Question: I'll try to explain this the best way possible.
I have a set of logs stored in my database. I need to process through those logs which are not quite good stored (in a very inefficient way).
I'll show you the table first:

So, these sentences in the 'value' column need to be broken into usable pieces so I can list the appropriate information separately to my users.
The pieces of information I need to gather from that column:
- - - -
With this collected information, I need to display it in tables to the user. Bans should be listed in one separate table, warns on their own and so on and so forth.
'''
<h2>Bans</h2>
<table>
<tr>
<th>Issued by</th>
<th>Time</th>
<th>Reason</th>
</tr>
<tr>
<td>THE NAME OF THE ISSUER</td>
<td>DATE AND TIME</td>
<td>THE REASON</td>
</tr>
</table>
<h2>Fines</h2>
<table>
<tr>
<th>Issued by</th>
<th>Time</th>
<th>Reason</th>
<th>Amount</th>
</tr>
<tr>
<td>THE NAME OF THE ISSUER</td>
<td>DATE AND TIME</td>
<td>THE REASON</td>
<td>THE AMOUNT</td>
</tr>
</table>
'''
Bans, warns and jails should have the same table structure, only fines differ a bit with the column.
# How I'm gathering the information
Well, I'm obtaining the information from the database in a simple way, with this method:
'''
public function obtain_player_adminlog($player_id)
{
global $samp_db;
$player_name = $this->get_pname_by_id($player_id);
$sql = "SELECT * FROM adminlog
WHERE value LIKE '%" . $player_name . "%'";
$result = $samp_db->sql_query($sql);
return $samp_db->sql_fetchrowset($result);
}
'''
I understand that this function is not a foolproof function, but this is the best I could get. The methods used in the query are from phpBB DBAL which is irrelevant to the question.
The returned array with this data would look like this:
'''
Array
(
[0] => Array
(
[entryID] => 5
[value] => AdmWarn: {FFFFFF}Scott_Parker has unbanned player Dave_Meniketti.
[entryTime] => 2013-10-24 00:49:56
[tickcount] => <PHONE>
)
[1] => Array
(
[entryID] => 11
[value] => Fine: Scott_Parker has been fined $25039 by Scotty, reason: test test
[entryTime] => 2013-10-24 00:52:02
[tickcount] => <PHONE>
)
[2] => Array
(
[entryID] => 12
[value] => Ban: Scott_Parker has been banned, reason: Third warning (last from Scott_Parker)
[entryTime] => 2013-10-24 00:52:11
[tickcount] => <PHONE>
)
)
'''
---
# To sum it
1. I need a foolproof way to obtain the information from the database as it can be easily fooled with the MySQL LIKE clause if the name is repeated twice for example (ie. Array[2]).
2. I need a way to split the information based on the action and list it on different tables.
To me, this looks like a very complex task and there is no way I can think of a way to solve this. I've been stuck on thoughts on how to achieve this for days - no luck.
Any help would appreciated.
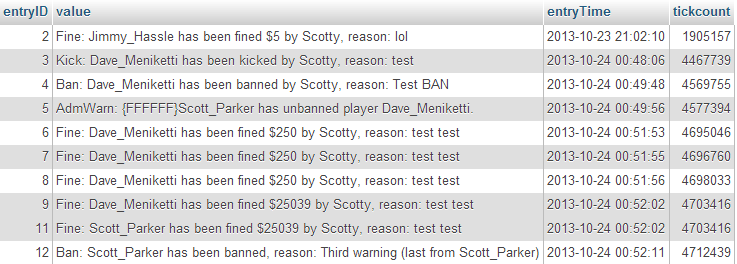
Answer: From what you're saying, I'd just use regular expressions! I'll walk you through the parts, but you should really think about <URL>.
1. First we should break up the list by first word using (.+?):. preg_match("/^(.+?):/", $input_line, $output_array) will give you an array where the second value is your first word.
2. Then you throw it into a switch statement based on that first word, directing it to further processing.
3. Then you make regexes based on the expression. If it's a fine (I chose this because it looks like the most complex), you'd do something like: preg_match("/^.+?: (.+?) has been fined (\$\d+) by (.+?), reason: (.+)$/", $input_line, $output_array). That will give you an array that looks like this: [0] => Fine: Scott_Parker has been fined $25039 by Scotty, reason: test test, [1] => Scott_Parker, [2] => $25039, [3] => Scotty, [4] => test test (for some reason SO didn't like this as normal code).
4. You can dump your arrays by type into a parent array using array_push, then you just loop over them using foreach to generate your page!
5. You could actually just deal with producing the html in that switch. Since you know the array that's coming out, make your template happen then. So for the example in #3 (and your comments), you could do something like $fineHTML = <tr><td><?=fineArray[3]?></td><td><?=fineArray[5]?></td><td><?=fineArray[4]?></td><td><?=fineArray[2]?></td></tr>. Then you just push $fineHTML to an array, which you loop over with foreach to display on the page.
Also as for your MySQL question, <URL>, too.